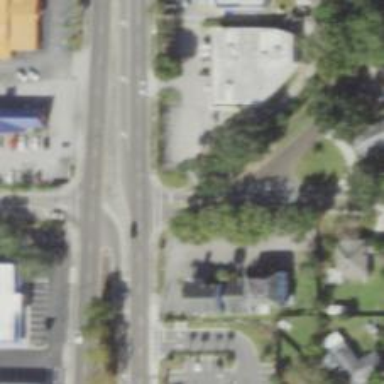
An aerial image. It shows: Footway with asphalt surface and crossing.